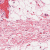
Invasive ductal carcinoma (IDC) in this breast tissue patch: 0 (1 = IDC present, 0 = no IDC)